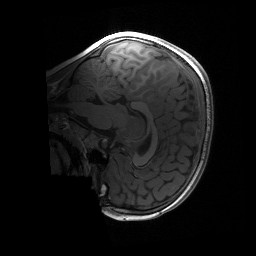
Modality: T1w
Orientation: sagittal
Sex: female
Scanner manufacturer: siemens
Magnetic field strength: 3 T
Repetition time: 1.9 s
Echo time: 0.00243 s